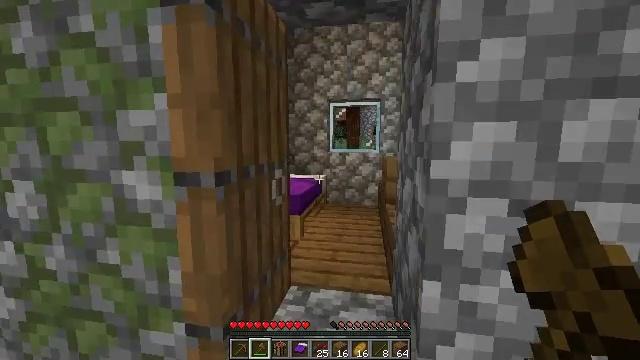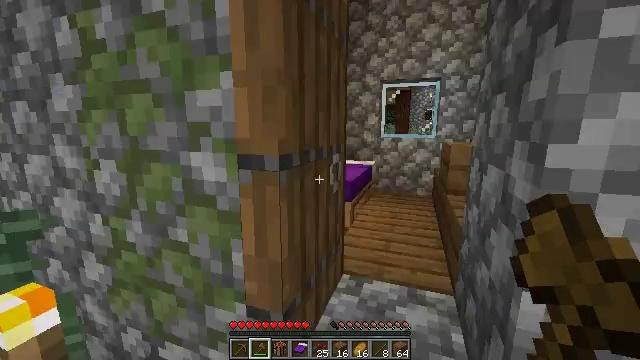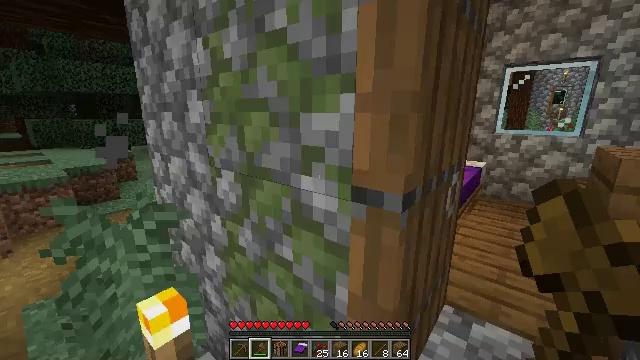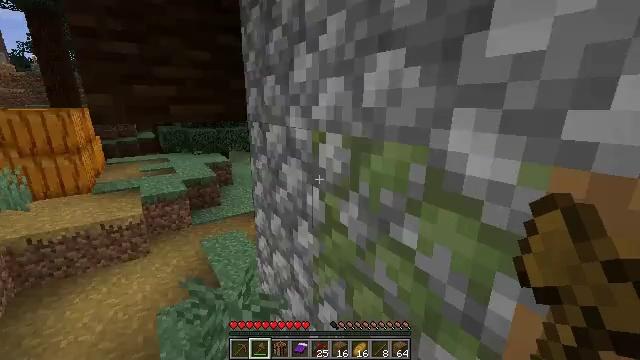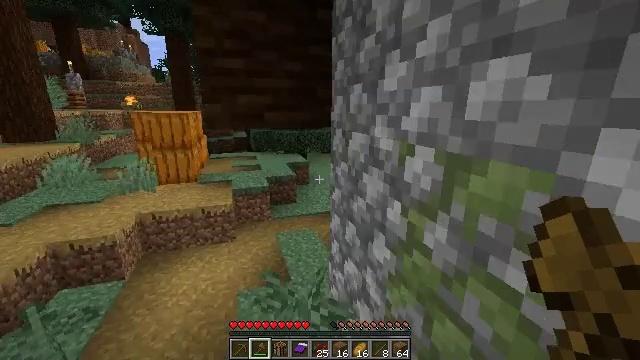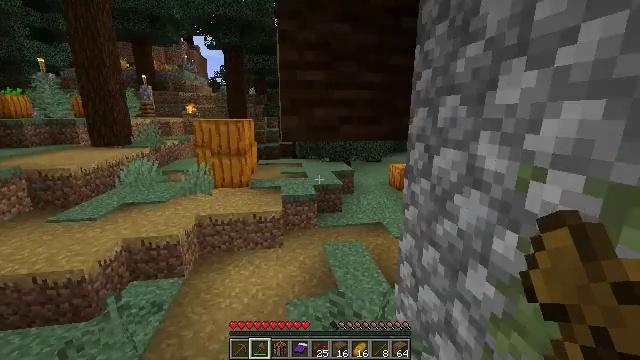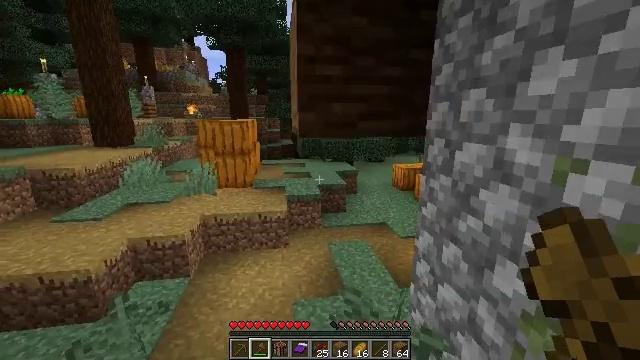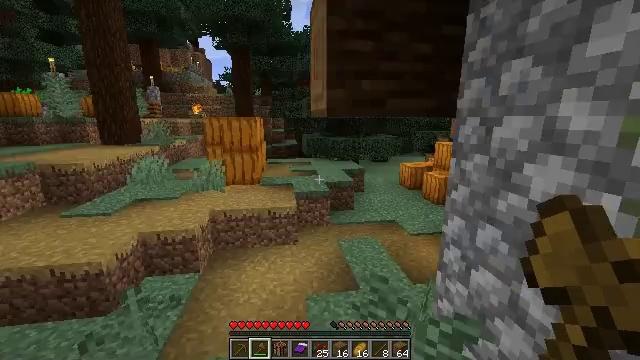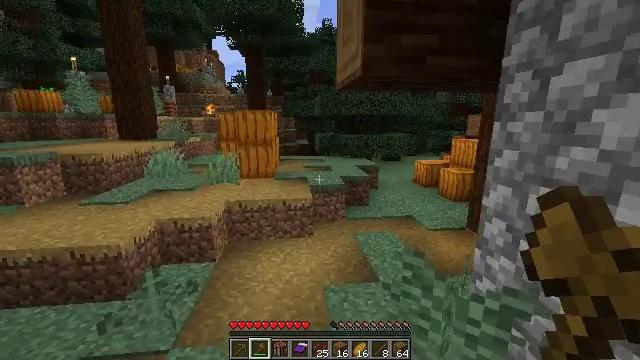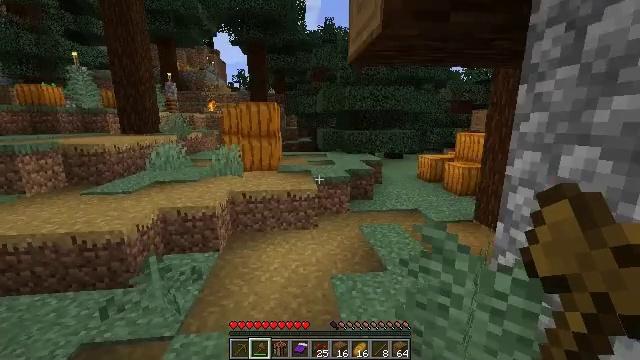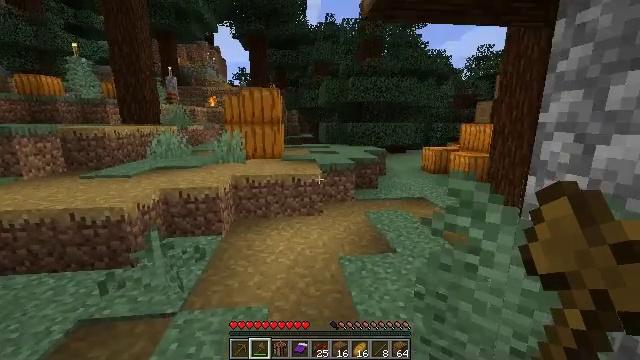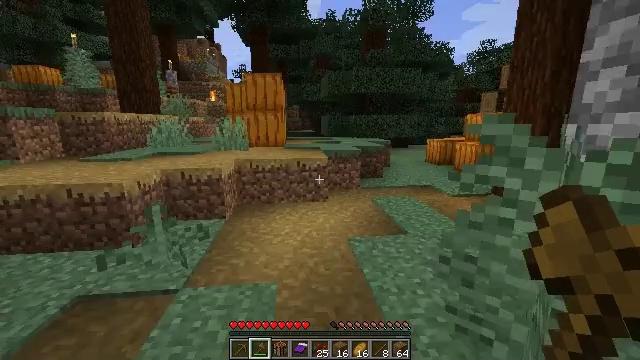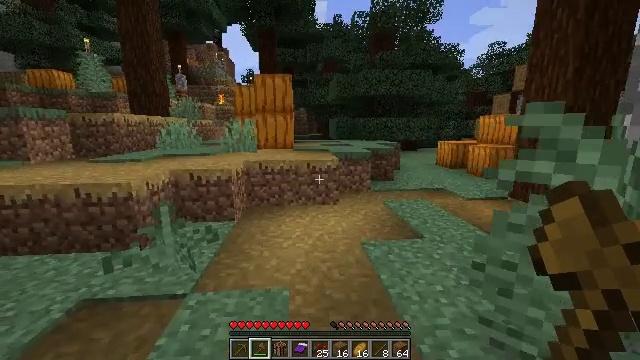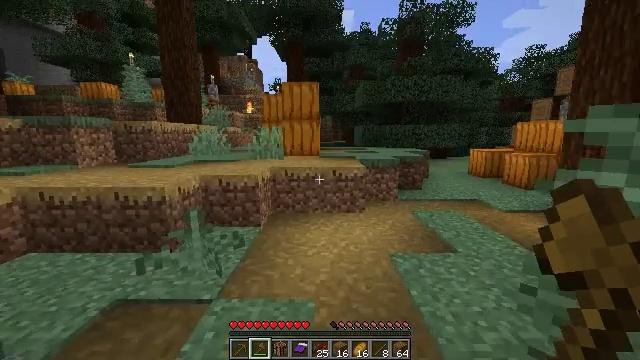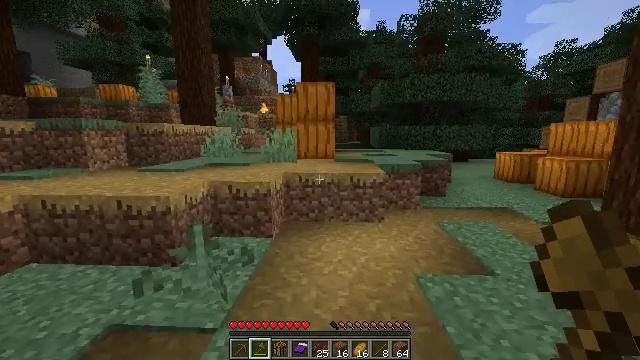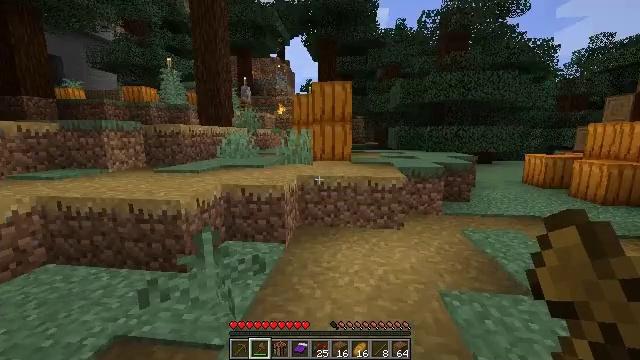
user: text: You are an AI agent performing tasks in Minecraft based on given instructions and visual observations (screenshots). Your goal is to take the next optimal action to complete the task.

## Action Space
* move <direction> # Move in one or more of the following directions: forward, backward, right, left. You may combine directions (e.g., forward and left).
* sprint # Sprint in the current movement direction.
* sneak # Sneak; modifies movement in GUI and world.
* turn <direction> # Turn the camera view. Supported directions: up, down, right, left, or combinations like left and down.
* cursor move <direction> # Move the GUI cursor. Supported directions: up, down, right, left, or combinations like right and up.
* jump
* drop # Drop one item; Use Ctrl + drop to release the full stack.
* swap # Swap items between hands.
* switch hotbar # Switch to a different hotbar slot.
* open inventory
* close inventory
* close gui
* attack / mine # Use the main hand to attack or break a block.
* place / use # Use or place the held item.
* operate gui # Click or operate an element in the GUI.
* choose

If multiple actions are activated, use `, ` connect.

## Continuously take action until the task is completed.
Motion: motion action
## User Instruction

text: Attack the large fern to gather it.
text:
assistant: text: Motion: move forward and move left, turn left and down
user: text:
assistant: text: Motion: move forward and move left, turn left and down
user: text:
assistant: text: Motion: move left, turn left and down
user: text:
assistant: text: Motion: move left, turn left
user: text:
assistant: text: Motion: move left, turn left and up
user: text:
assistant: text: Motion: move left
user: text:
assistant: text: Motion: move forward and move left
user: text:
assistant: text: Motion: move forward and move left, turn left
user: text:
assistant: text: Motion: move forward and move left
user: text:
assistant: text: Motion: move forward
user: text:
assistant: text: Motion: move forward
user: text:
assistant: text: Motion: move forward, turn left
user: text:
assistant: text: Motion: move forward, turn left and up
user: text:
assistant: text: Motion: move forward, turn left
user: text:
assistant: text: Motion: move forward, turn left
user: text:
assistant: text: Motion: move forward, turn left
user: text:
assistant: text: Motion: move forward
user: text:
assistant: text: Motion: move forward
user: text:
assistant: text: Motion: move forward
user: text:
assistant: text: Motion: move forward, turn left
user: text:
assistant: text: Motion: move forward, turn left
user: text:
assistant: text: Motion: move forward, turn left
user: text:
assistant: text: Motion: move forward, turn left
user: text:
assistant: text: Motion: move forward, turn left
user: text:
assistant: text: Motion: move forward, turn left and up
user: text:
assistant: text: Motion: move forward
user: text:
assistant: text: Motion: move forward
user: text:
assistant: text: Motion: move forward, jump
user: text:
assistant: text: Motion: move forward, jump
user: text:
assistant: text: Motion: move forward, jump